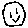
Label: smiley face